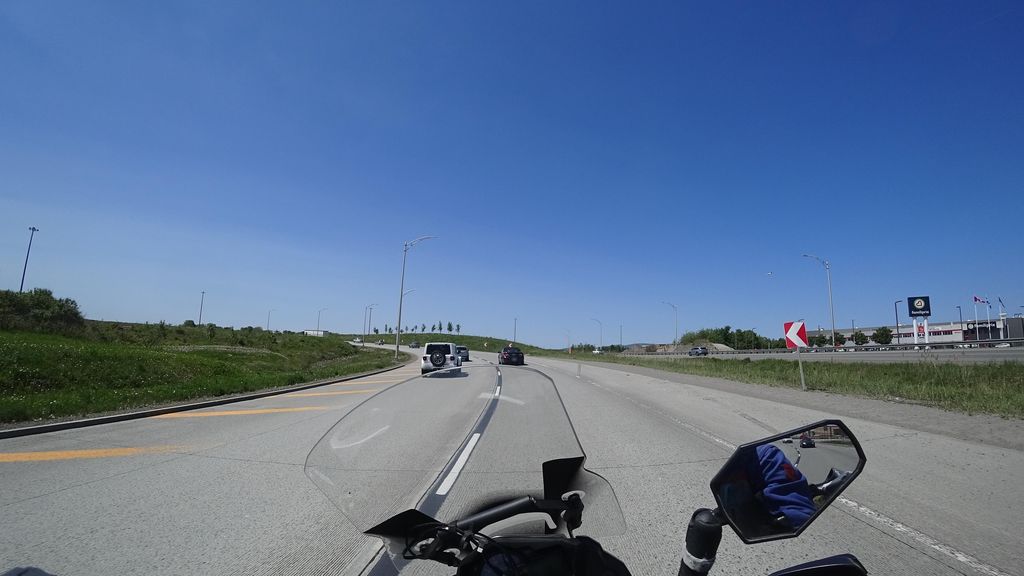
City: quebec_city